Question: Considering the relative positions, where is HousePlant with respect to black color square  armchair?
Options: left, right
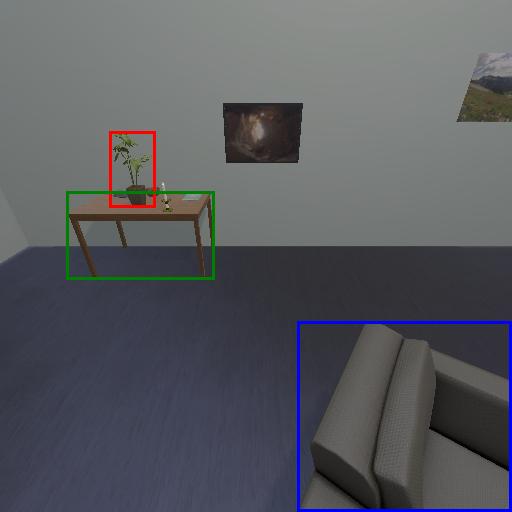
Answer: left